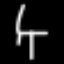
Label: chair